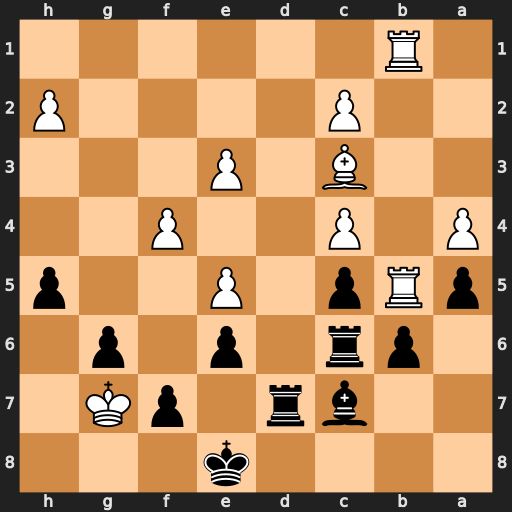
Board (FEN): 4k3/2br1pK1/1pr1p1p1/pRp1P2p/P1P2P2/2B1P3/2P4P/1R6
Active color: b
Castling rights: -
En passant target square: -
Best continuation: f5+ Kxg6 Bd8